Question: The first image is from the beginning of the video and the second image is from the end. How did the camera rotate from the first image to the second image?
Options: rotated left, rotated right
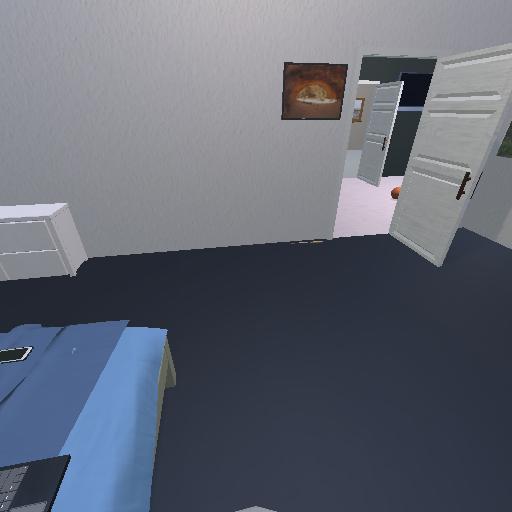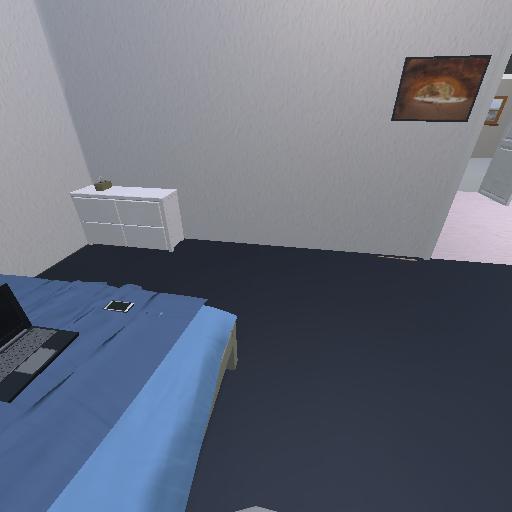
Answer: rotated left